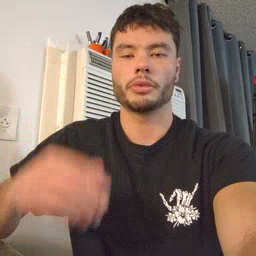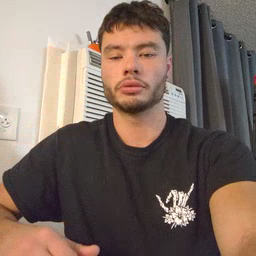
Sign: open